Question: I want to do search functionality in my popup.
It contains textbox and button and a grid to show result.
Popup is viewd as follows:

After clicking search button i have called a javascript function to have call on serverside function to bind the grid.
But after clicking of search button popup vanishes.
Search button is as follows:
'''
<asp:Button ID="btnSearch" runat="server" Text="Search"
OnClientClick="javascript:showGrid();return false;"></asp:Button>
'''
Javascript function:
'''
function showGrid() {
PageMethods.Search("onResult");
return false;
}
function onResult() {
return false;
}
'''
Search function on server side(.cs)
'''
[WebMethod]
public void Search()
{
availableMembers();
}
'''
But when i checked call only goes to javascript function 'showGrid()'
It does not calls Search() on server side and popup gets vanished.
What can be problem???
Please help me.
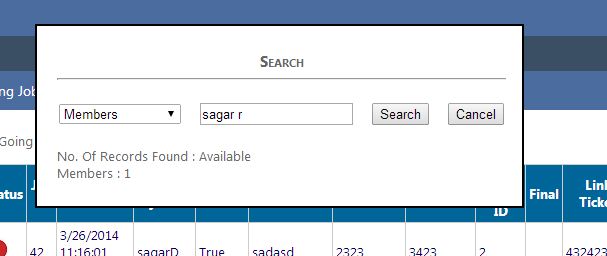
Answer: i think You should Use 'Static'
'''
[System.Web.Services.WebMethod]
public static void Search()
{
availableMembers();
}
'''